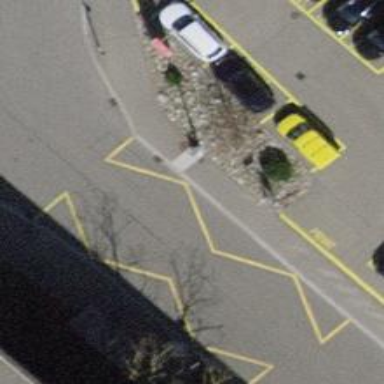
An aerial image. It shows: Bus stop with platform for public transport.